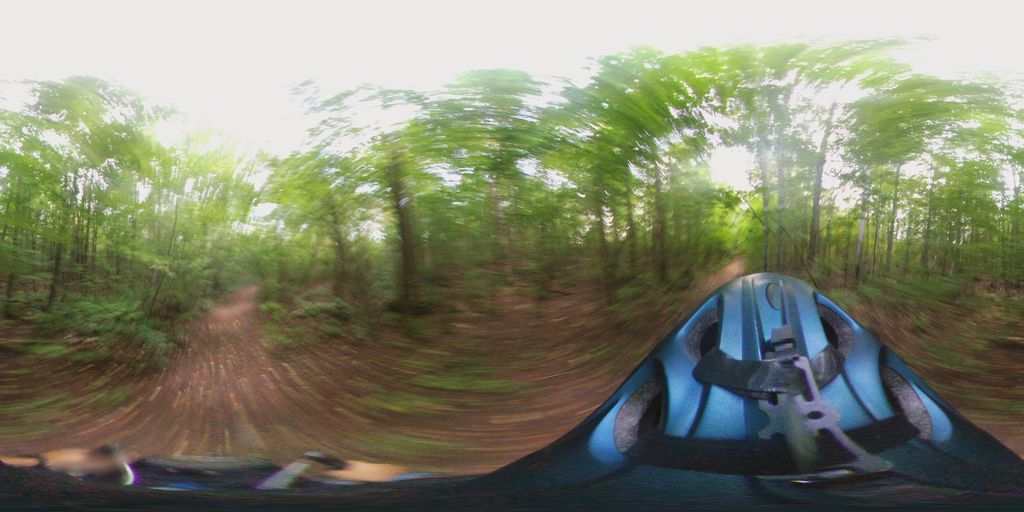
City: ottawa-gatineau